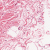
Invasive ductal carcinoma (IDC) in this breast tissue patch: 0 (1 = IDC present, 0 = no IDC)